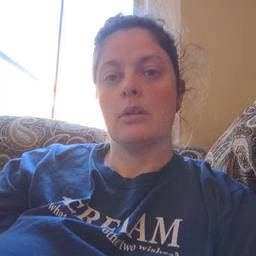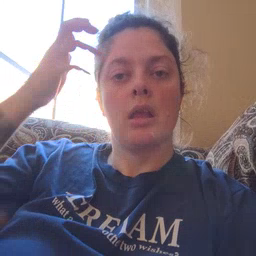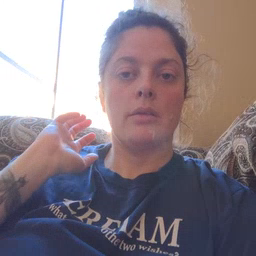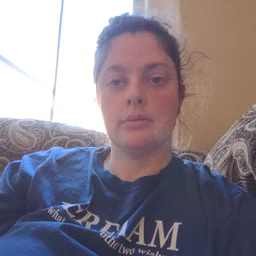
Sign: lion